Interaction volume radius: 10 \u00c5
Interaction volume height: 15 \u00c5
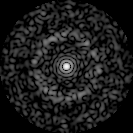
Disorder parameter: 0.8421